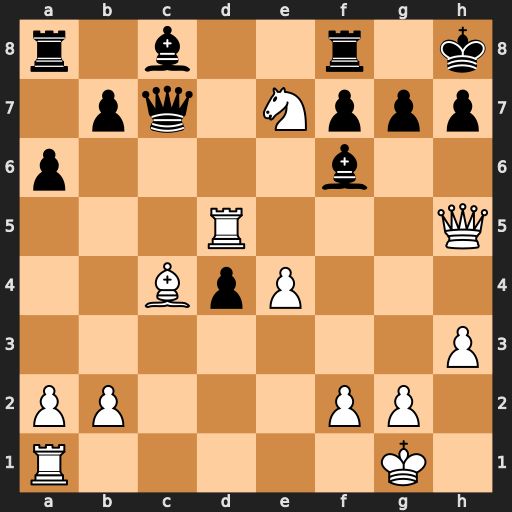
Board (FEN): r1b2r1k/1pq1Nppp/p4b2/3R3Q/2BpP3/7P/PP3PP1/R5K1
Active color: w
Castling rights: -
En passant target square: -
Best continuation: Qxh7+ Kxh7 Rh5#